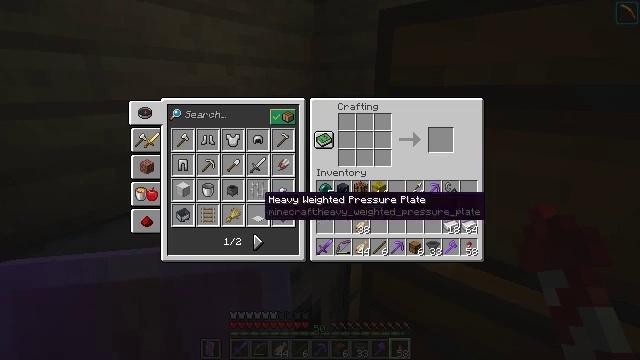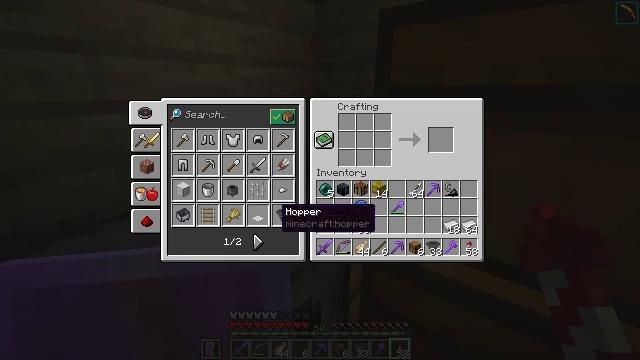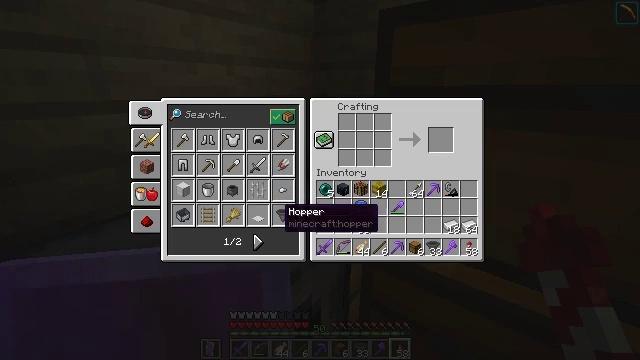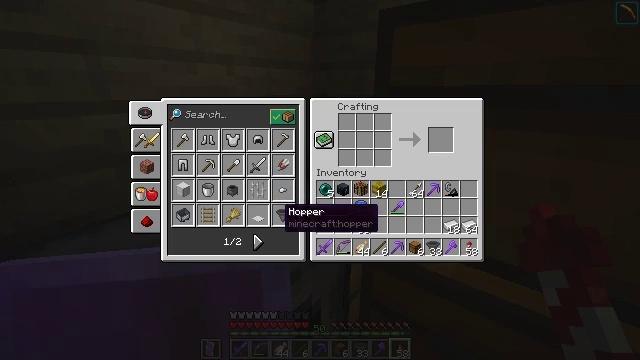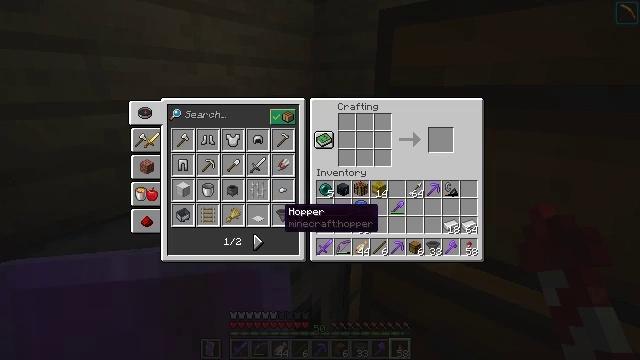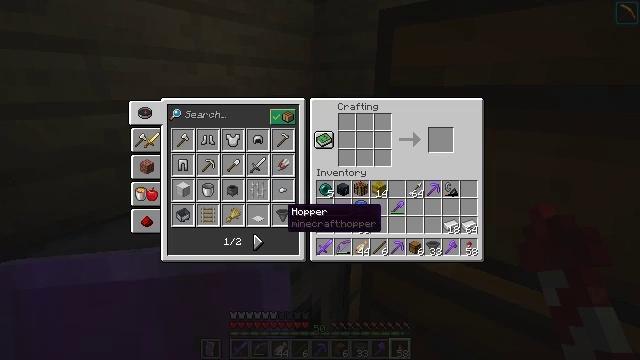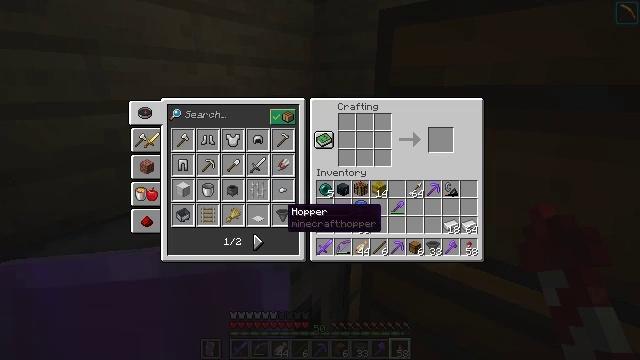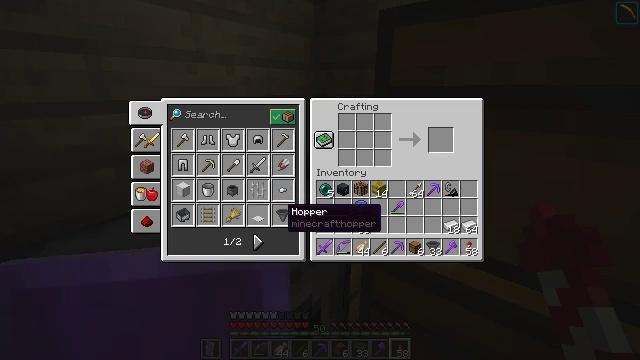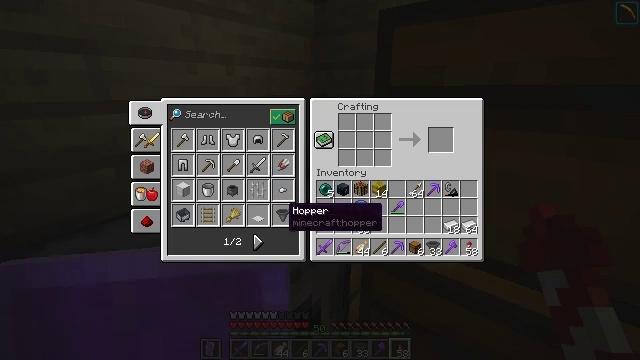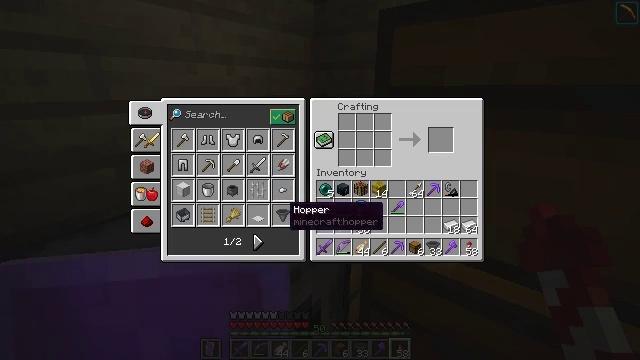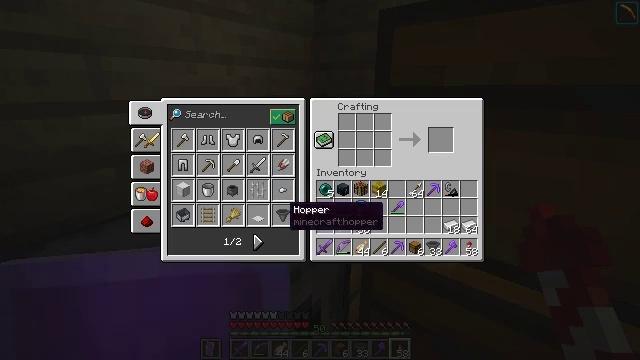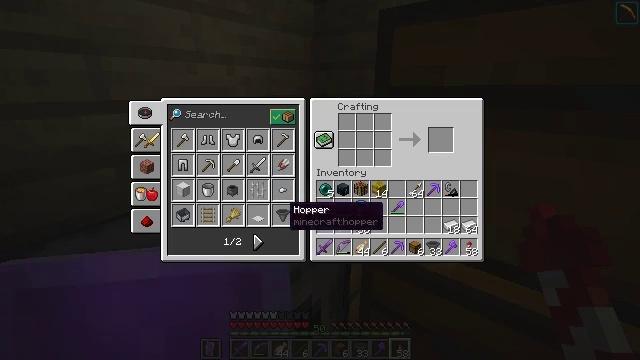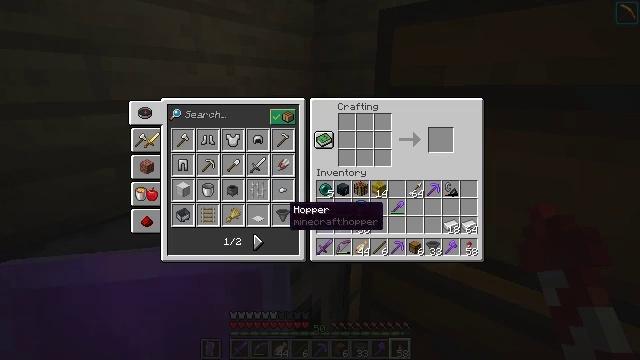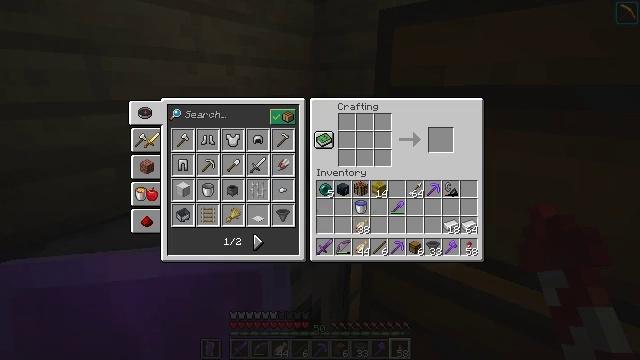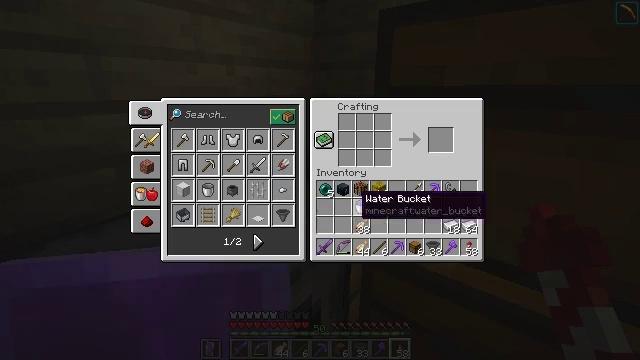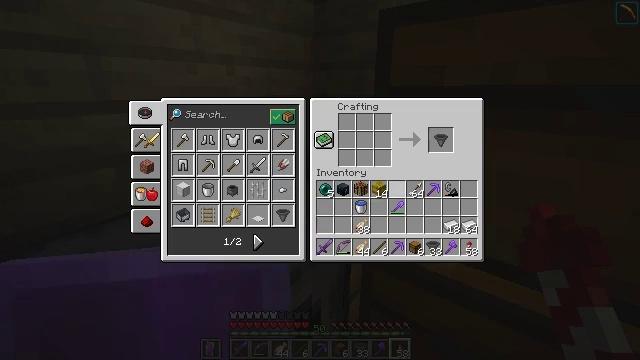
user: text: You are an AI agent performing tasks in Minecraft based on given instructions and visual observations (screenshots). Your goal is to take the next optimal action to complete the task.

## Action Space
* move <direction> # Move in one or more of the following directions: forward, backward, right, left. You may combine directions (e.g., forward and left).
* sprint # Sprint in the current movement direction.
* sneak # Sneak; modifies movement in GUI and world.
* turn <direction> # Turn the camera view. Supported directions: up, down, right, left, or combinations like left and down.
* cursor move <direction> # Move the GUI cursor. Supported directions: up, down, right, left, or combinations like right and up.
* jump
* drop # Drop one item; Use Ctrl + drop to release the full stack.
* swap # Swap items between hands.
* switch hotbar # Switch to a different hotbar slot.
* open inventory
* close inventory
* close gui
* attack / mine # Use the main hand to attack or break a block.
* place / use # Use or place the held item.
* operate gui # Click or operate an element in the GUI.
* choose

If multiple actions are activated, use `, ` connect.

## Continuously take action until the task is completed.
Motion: motion action
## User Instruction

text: Make a hopper with iron ingots and a chest.
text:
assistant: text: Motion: turn right and down
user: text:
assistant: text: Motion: no_op
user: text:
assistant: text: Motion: sneak
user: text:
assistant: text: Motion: sneak
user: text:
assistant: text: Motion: sneak
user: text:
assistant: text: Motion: sneak
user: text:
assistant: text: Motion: sneak
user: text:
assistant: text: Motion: sneak
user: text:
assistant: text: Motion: sneak
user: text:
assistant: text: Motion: sneak, attack / mine
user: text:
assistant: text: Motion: sneak, attack / mine
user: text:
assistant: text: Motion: sneak, attack / mine
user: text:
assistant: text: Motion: sneak, turn right
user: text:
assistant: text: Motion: sneak, turn right and up
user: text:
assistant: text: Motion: sneak, turn right and up
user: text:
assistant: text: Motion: sneak, turn right and up
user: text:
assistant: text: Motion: sneak, turn right
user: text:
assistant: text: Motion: sneak
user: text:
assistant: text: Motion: sneak
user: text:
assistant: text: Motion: sneak
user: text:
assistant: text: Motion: sneak
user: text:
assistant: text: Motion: sneak
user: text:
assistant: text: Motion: sneak
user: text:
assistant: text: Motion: sneak, turn up
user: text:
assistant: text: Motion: sneak, turn left and up
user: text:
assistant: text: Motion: sneak
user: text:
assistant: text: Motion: sneak
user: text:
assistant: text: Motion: sneak
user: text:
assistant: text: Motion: sneak
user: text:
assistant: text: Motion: sneak, attack / mine